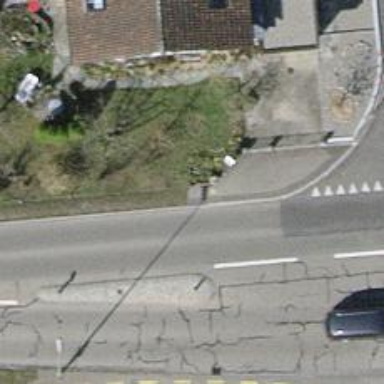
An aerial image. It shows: Hedge acting as barrier.